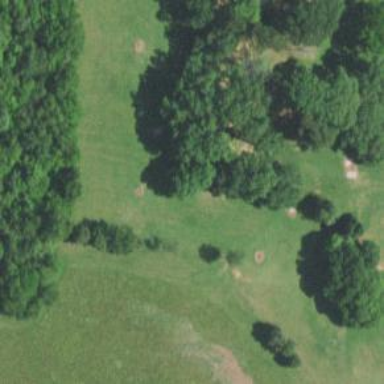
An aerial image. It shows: Disc golf tee area.